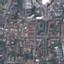
Label: Residential